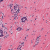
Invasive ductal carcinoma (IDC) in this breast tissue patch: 0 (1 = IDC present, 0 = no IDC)